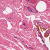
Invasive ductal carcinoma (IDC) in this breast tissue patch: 0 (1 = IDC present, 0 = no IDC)